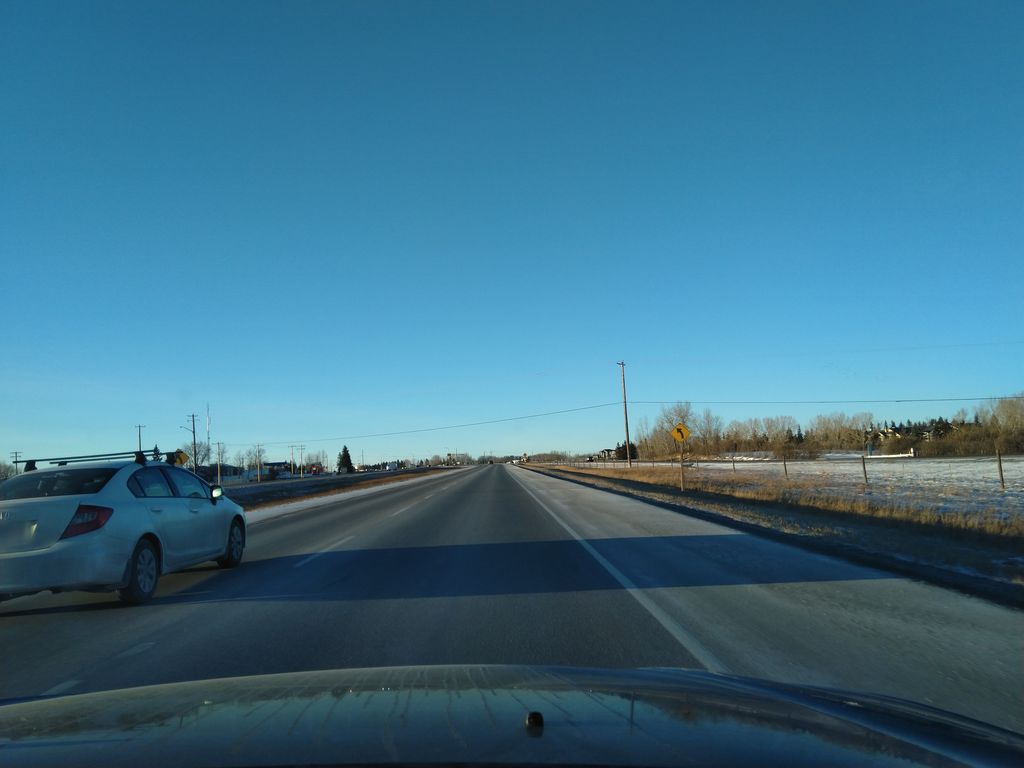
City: calgary